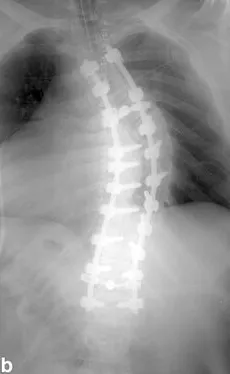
B; Postoperative frontal X-ray after index procedure.
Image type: radiology (x_ray)